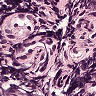
Metastatic tissue present: no